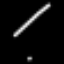
Label: line